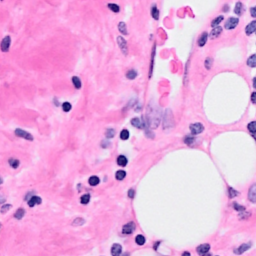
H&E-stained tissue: Breast